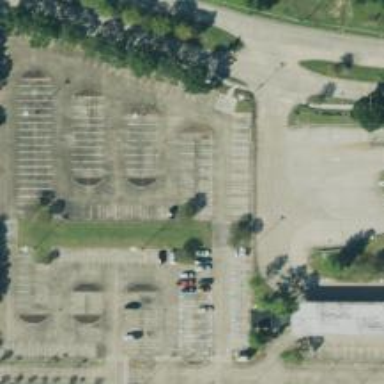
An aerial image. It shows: Parking space.